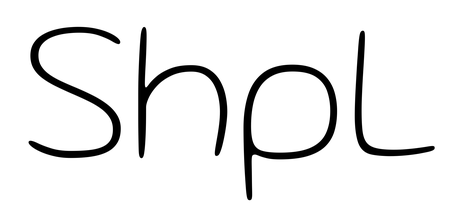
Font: Gluten_Thin